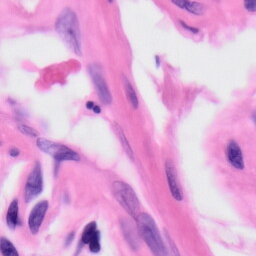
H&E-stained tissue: Skin